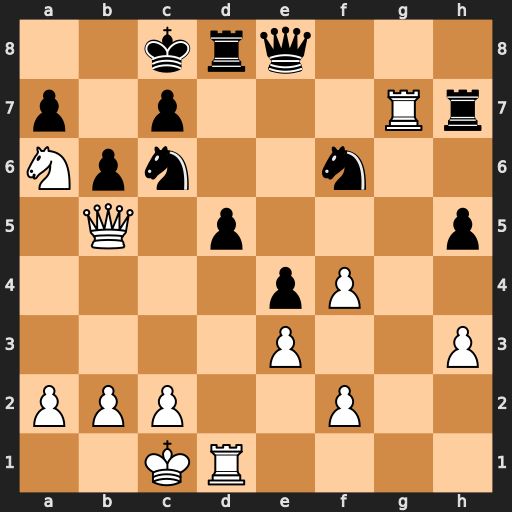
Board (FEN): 2krq3/p1p3Rr/Npn2n2/1Q1p3p/4pP2/4P2P/PPP2P2/2KR4
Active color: w
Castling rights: -
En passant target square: -
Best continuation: Nxc7 Rxg7 Nxe8